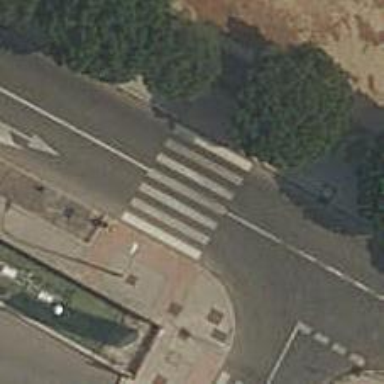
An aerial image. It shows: Zebra crossing on the road.